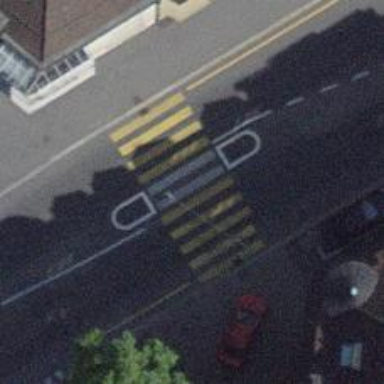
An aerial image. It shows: Uncontrolled footway crossing with markings.